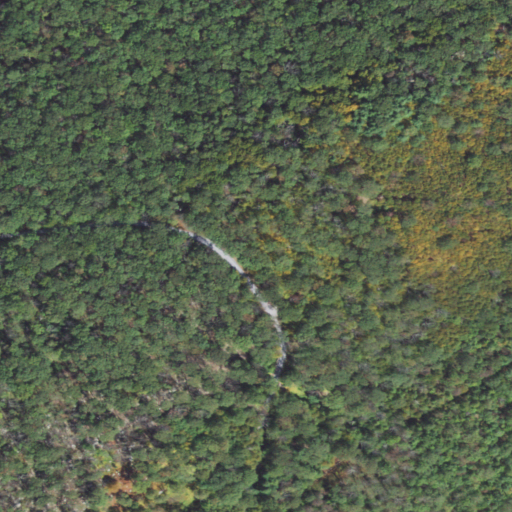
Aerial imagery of ridge(s) in Pennsylvania named Big Hill containing deciduous forest and open development